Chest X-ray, PA view. Patient: 81 years old, sex M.
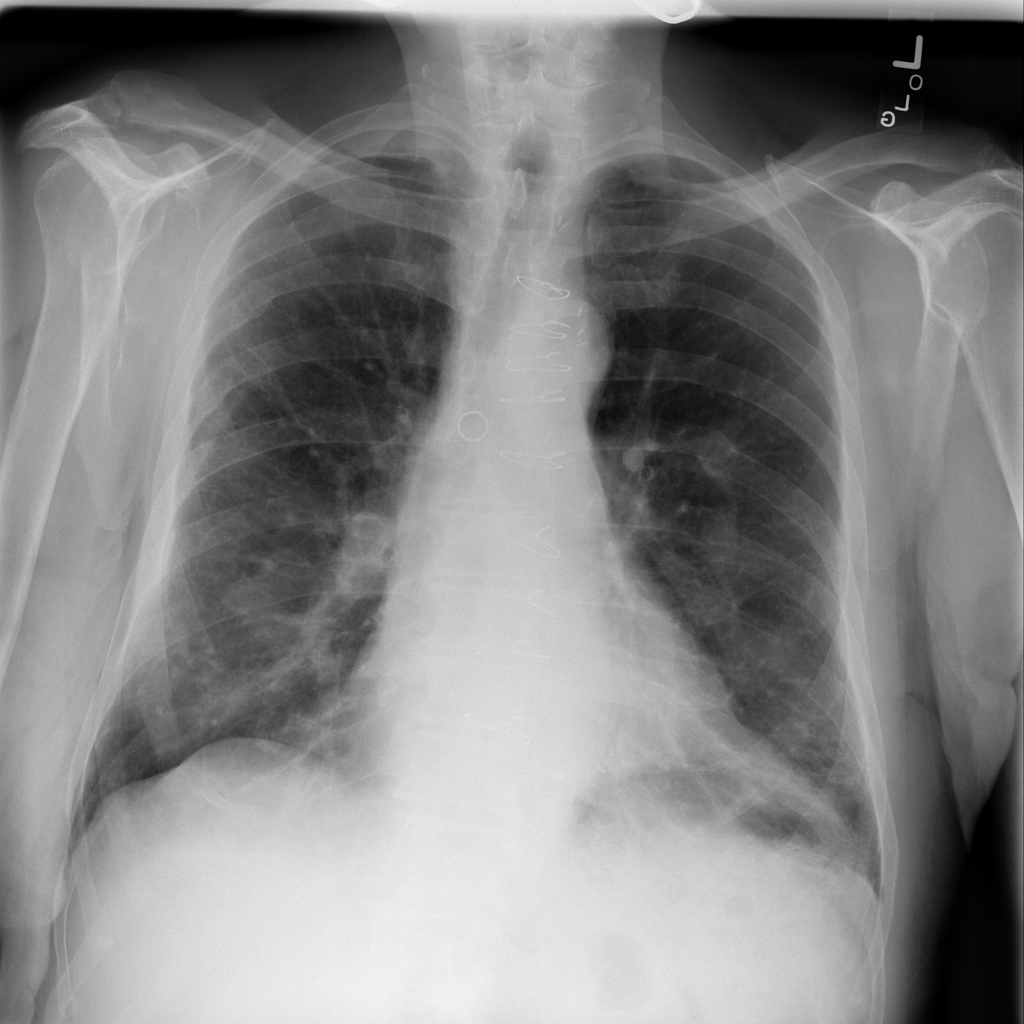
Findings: No Finding